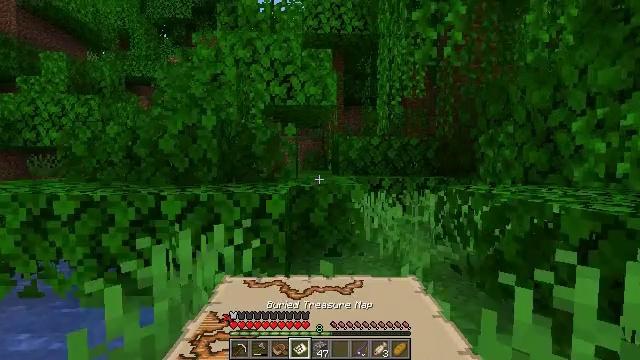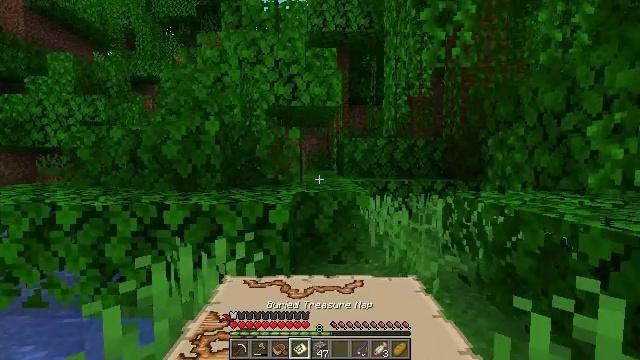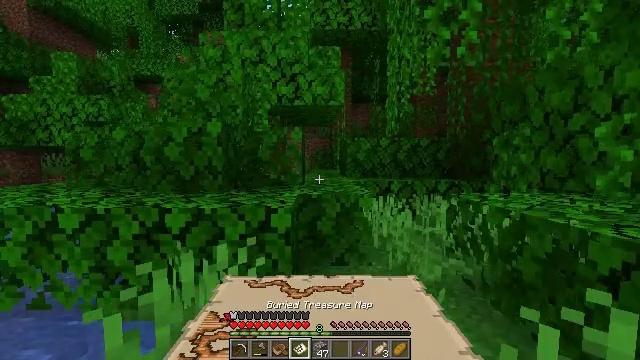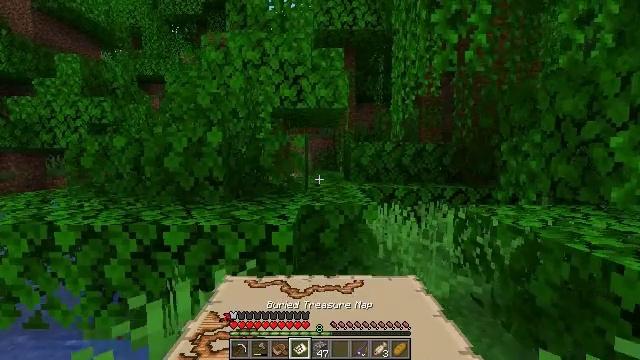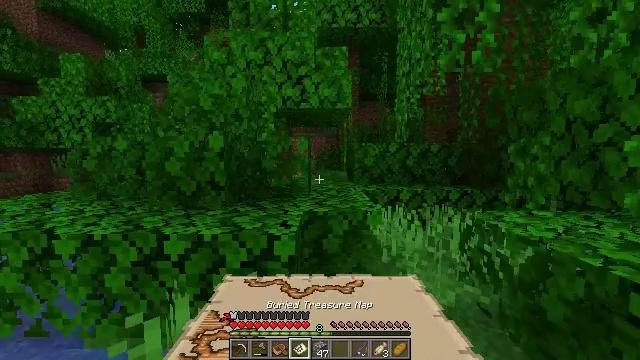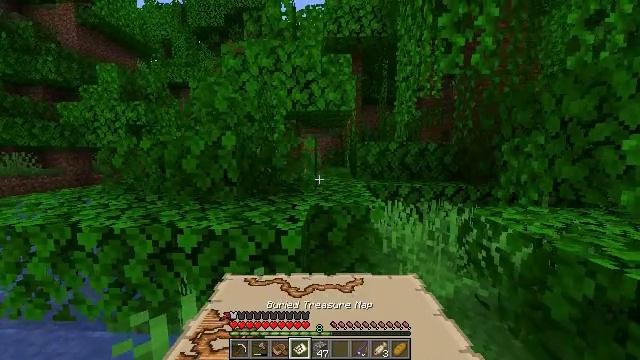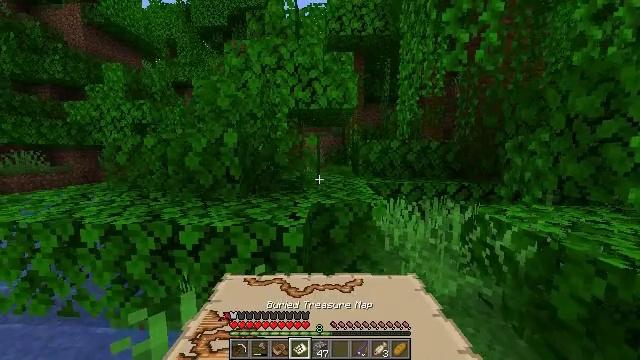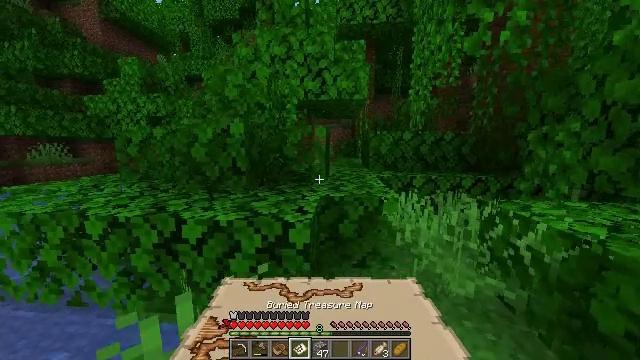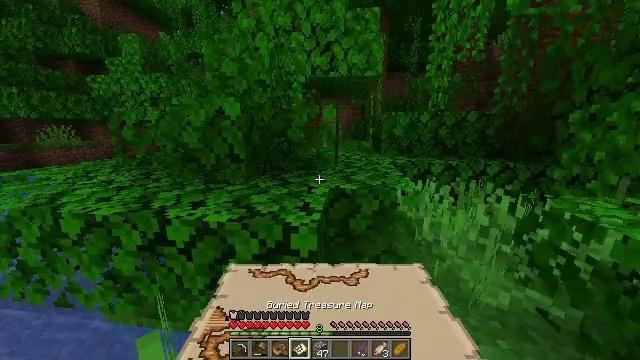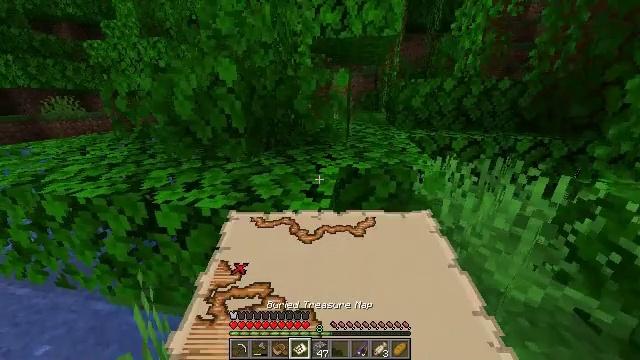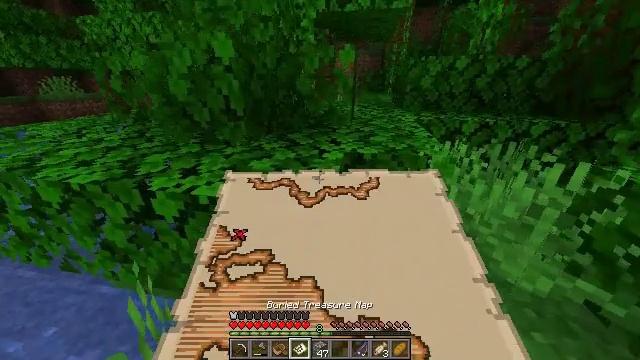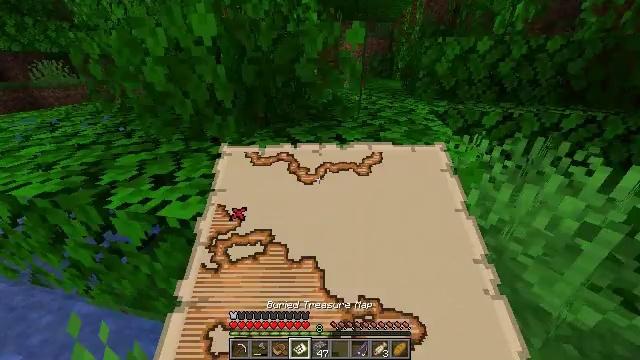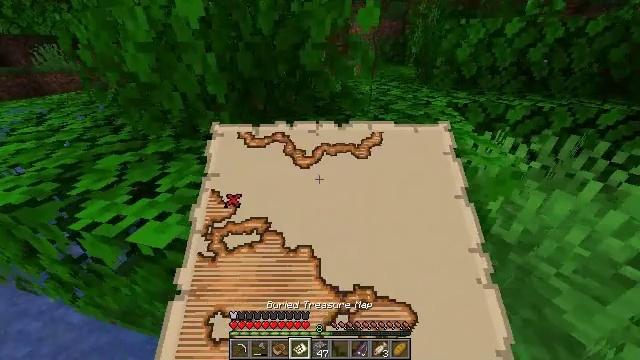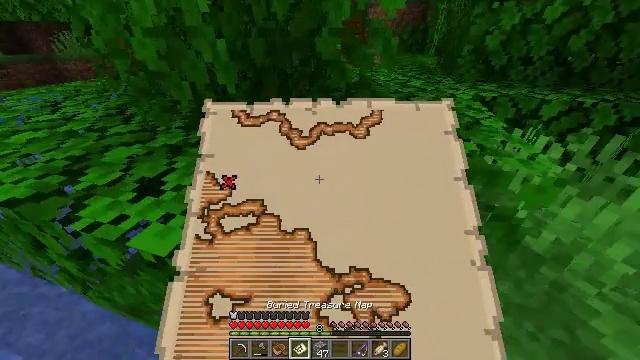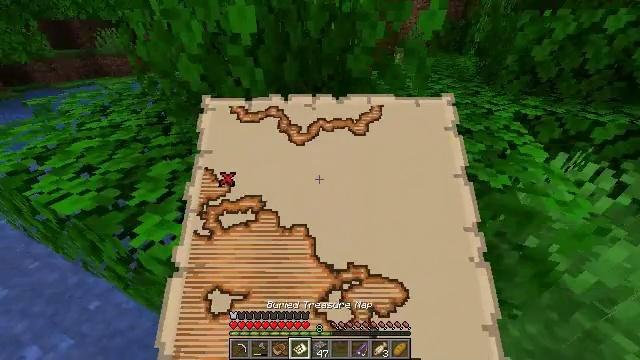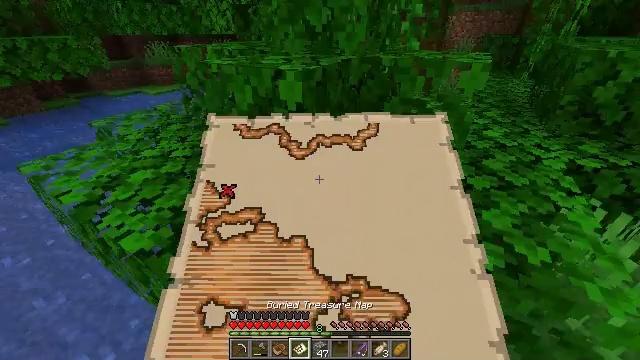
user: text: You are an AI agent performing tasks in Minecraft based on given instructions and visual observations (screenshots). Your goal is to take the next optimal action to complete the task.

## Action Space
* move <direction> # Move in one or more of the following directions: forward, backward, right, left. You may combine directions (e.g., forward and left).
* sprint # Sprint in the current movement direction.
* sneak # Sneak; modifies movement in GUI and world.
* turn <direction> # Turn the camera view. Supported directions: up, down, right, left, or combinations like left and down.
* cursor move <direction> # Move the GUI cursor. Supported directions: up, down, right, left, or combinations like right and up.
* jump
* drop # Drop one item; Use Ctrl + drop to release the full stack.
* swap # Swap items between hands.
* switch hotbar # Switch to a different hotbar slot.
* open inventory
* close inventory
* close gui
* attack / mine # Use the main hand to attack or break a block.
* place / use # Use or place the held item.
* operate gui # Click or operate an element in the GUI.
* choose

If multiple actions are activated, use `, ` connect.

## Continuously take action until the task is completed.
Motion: motion action
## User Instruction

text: Clear the jungle leaves to make way.
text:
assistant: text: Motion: move forward, sprint, turn left, jump
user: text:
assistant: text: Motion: move forward, sprint, jump
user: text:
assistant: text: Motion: move forward, sprint
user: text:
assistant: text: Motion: move forward, sprint
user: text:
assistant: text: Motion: move forward, sprint, turn left and down
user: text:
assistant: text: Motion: move forward, sprint
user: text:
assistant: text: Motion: move forward, sprint, turn left and down
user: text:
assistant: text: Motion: move forward, turn left and down
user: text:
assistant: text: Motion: move forward, turn left and down
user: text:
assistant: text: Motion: move forward, turn down
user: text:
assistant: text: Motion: move forward, turn down
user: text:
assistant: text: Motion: move forward, turn left and down
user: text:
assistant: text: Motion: move forward, turn left and down
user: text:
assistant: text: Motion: move forward, turn left, jump
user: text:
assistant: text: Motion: move forward, sprint, turn left and up, jump
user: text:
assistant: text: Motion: move forward, sprint, turn left and up, jump
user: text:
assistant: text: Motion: move forward, sprint, turn left, jump
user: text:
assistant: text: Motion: move forward, sprint, jump
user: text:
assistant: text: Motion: move forward, sprint
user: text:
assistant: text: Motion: move forward, sprint
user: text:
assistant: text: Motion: move forward, sprint
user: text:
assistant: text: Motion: move forward, sprint
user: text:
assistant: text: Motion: move forward, sprint, turn right and up
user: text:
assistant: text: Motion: move forward, sprint, turn right
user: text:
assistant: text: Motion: move forward, sprint
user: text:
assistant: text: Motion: move forward, sprint
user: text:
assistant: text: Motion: move forward, sprint, jump
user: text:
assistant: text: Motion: move forward, sprint, turn right, jump
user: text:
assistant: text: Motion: move forward, sprint, turn right and down, jump
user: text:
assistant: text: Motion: move forward, sprint, turn right and down, jump